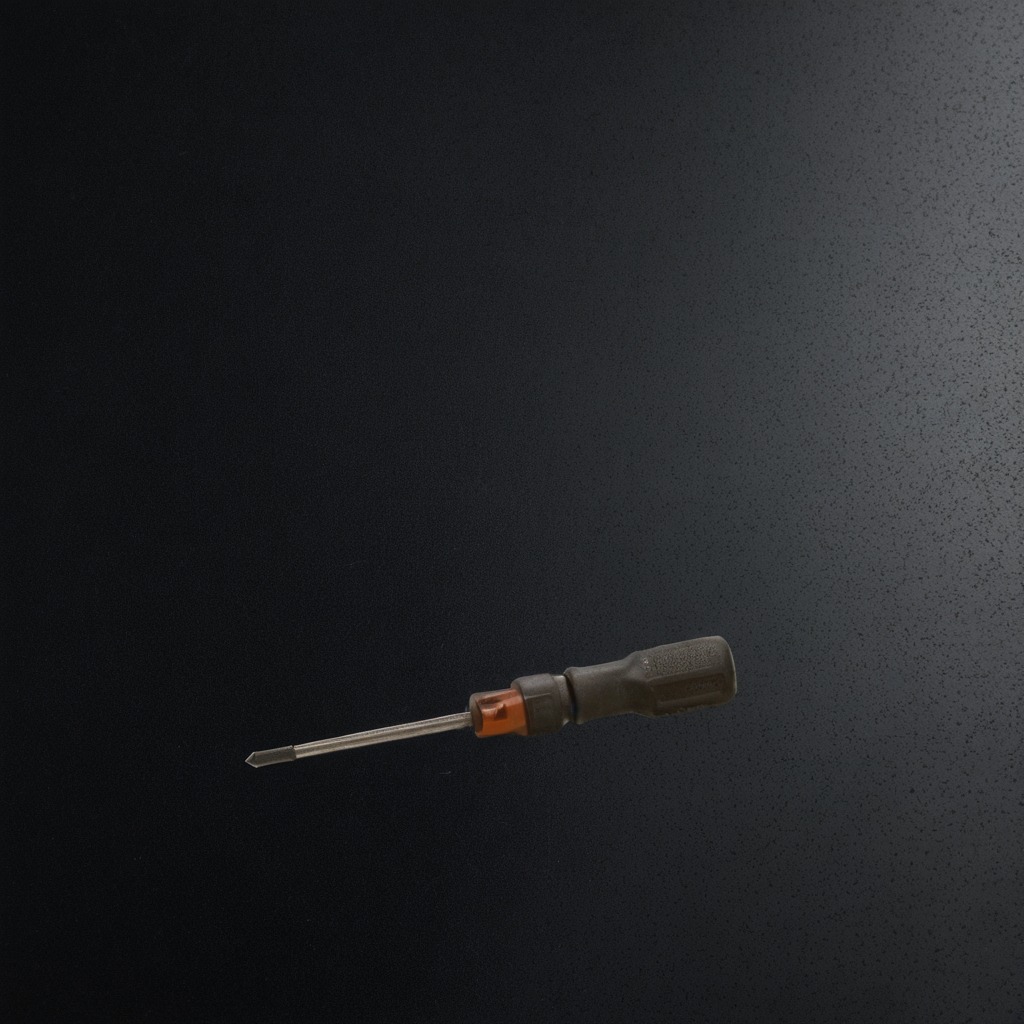
A screwdriver is lying on the granite tabletop.